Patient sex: M
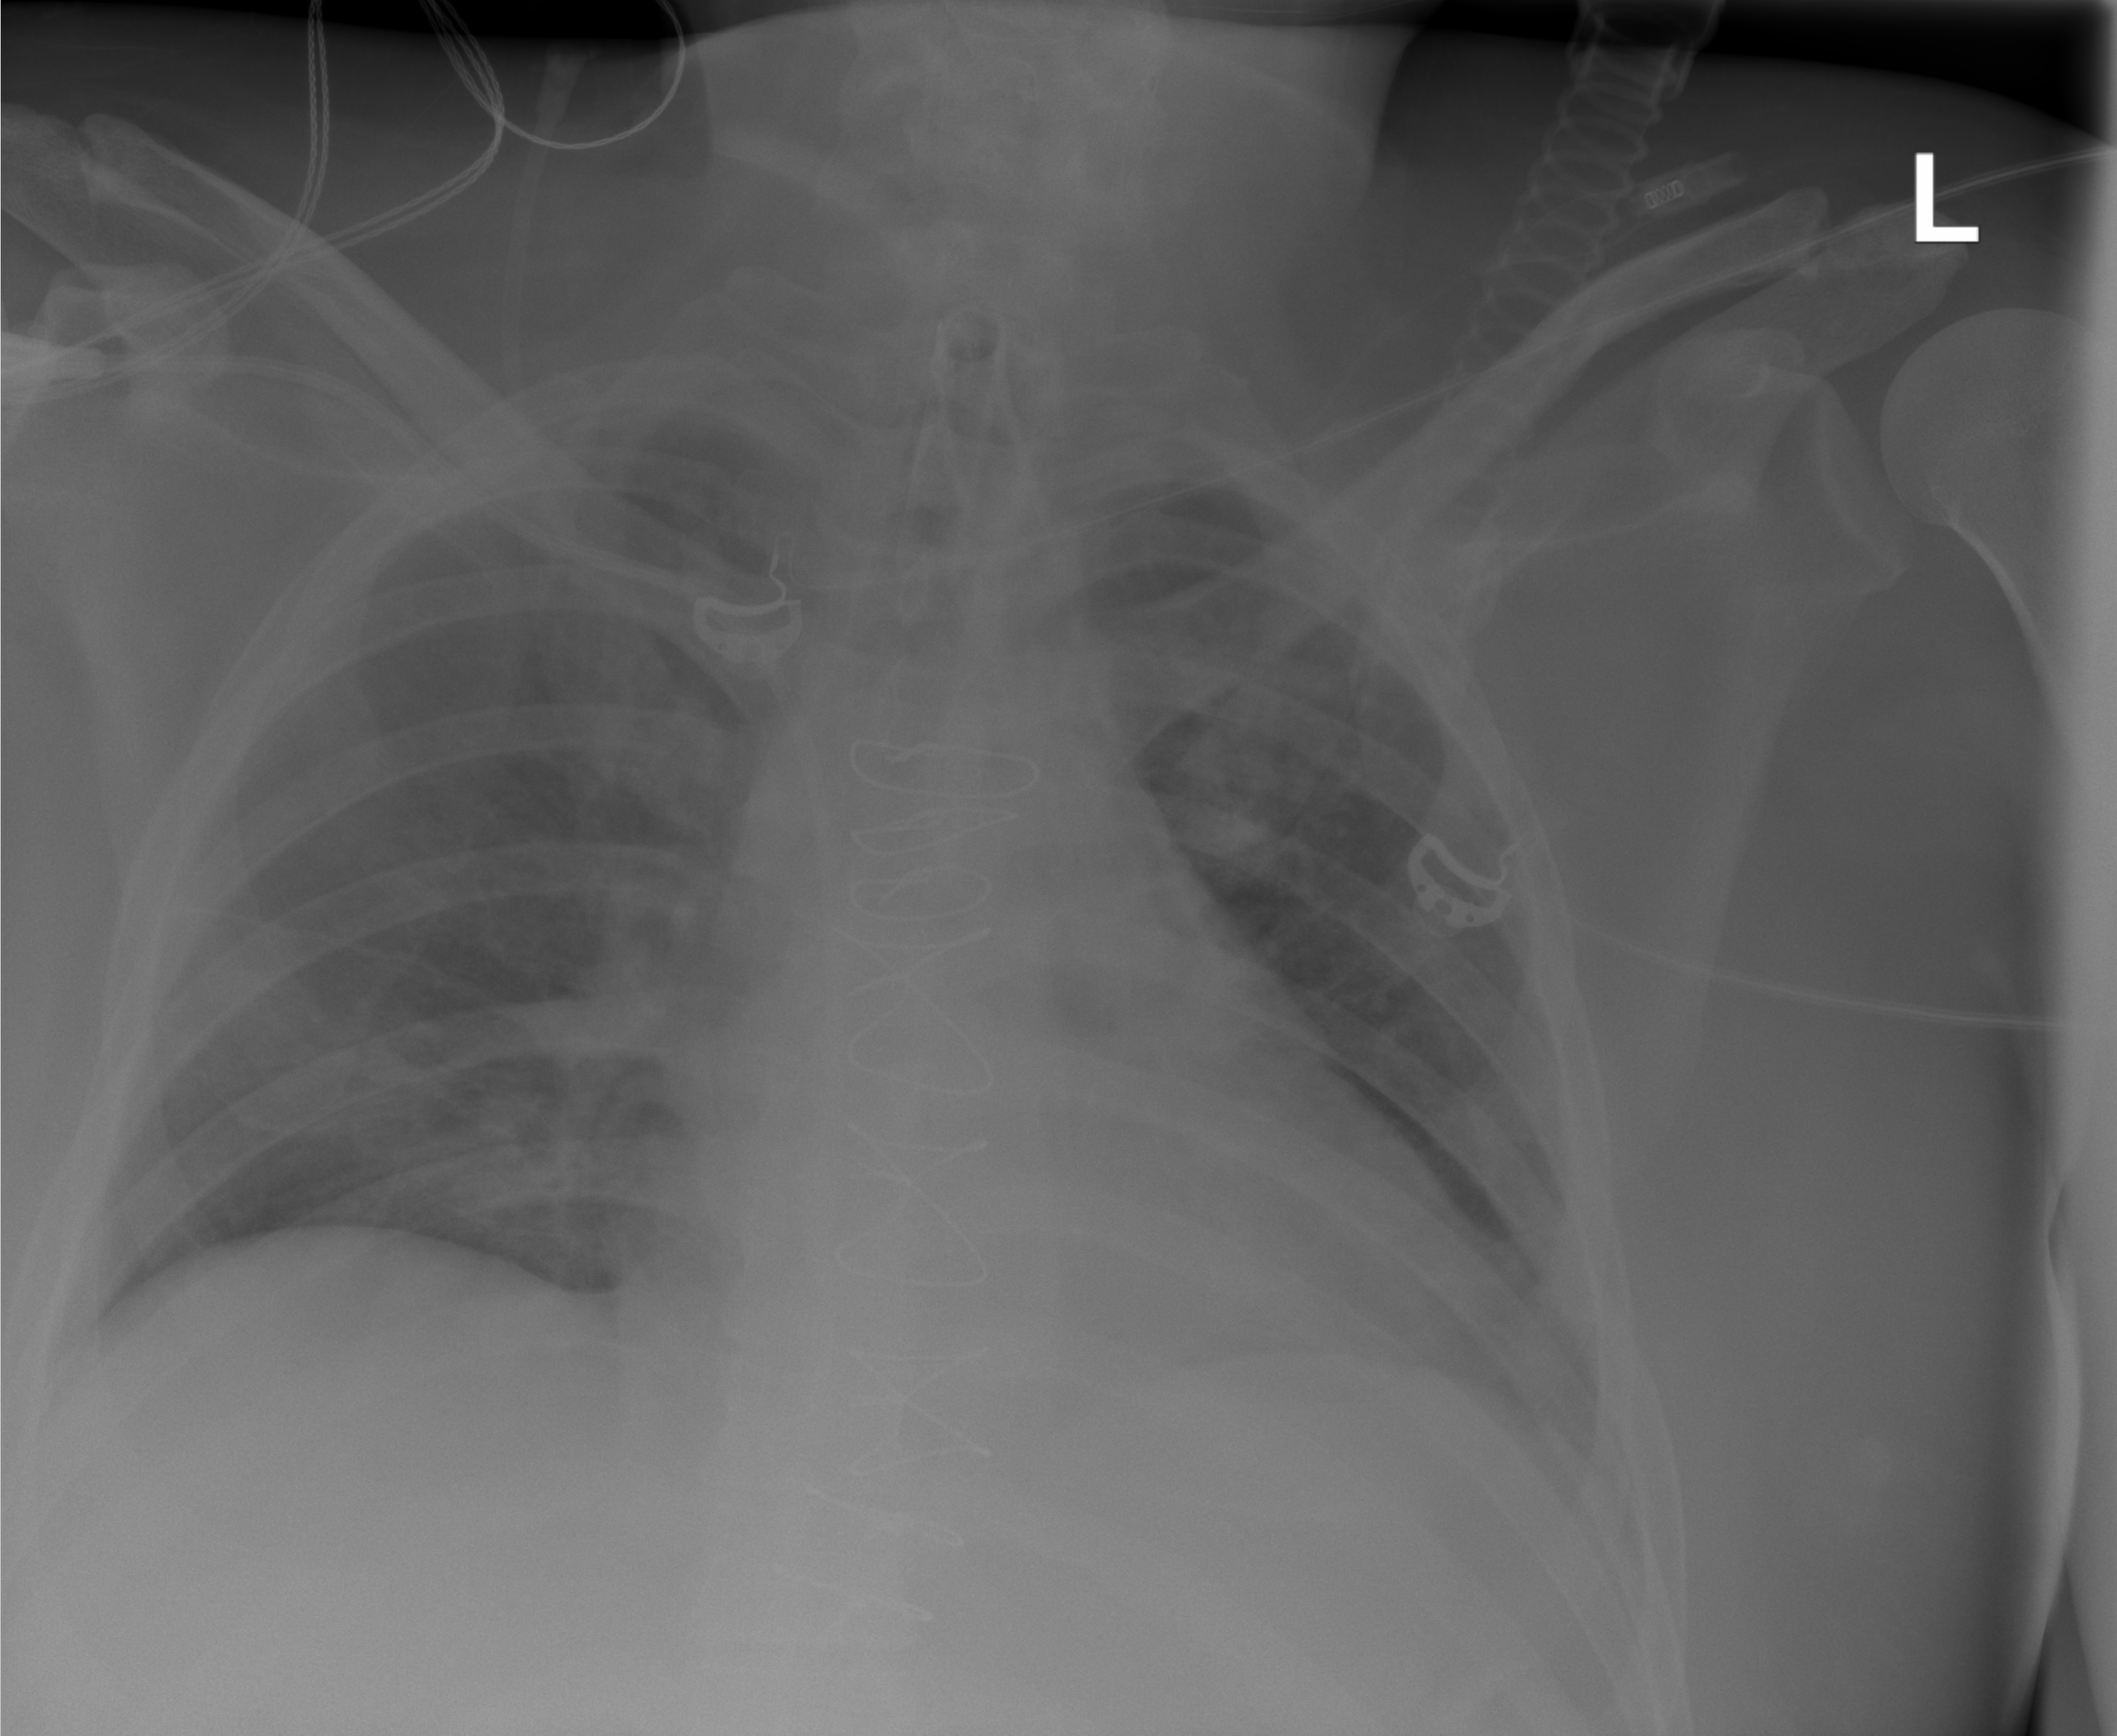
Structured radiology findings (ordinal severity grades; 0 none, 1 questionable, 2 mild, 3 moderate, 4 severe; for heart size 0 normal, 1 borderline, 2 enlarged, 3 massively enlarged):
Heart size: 1
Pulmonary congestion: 2
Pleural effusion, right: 0
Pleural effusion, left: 2
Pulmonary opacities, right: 2
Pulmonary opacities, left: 2
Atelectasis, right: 2
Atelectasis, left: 2